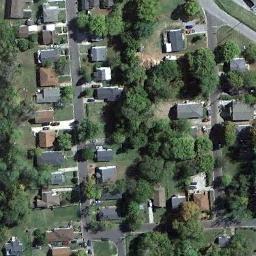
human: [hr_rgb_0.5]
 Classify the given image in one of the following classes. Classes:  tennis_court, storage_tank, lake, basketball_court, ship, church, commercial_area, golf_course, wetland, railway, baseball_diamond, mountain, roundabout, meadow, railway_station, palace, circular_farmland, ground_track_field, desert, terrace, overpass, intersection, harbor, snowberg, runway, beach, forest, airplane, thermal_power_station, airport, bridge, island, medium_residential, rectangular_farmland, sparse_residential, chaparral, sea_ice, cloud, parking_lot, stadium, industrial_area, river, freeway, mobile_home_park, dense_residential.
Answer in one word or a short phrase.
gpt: medium_residential